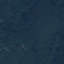
Land use / land cover: Forest